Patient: sex F, age 54
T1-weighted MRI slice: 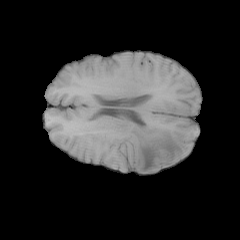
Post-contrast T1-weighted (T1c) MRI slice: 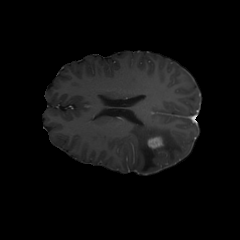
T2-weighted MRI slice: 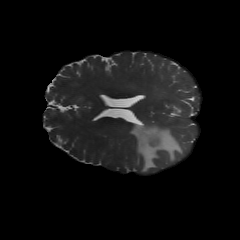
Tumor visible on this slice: yes
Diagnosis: Glioblastoma, IDH-wildtype
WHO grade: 4